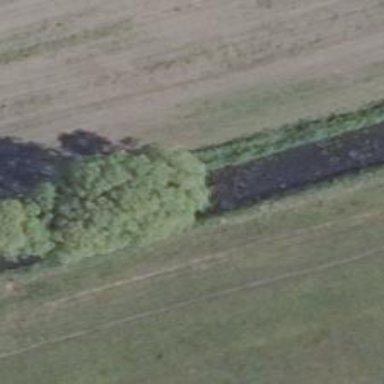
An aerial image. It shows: Row of broadleaved trees.